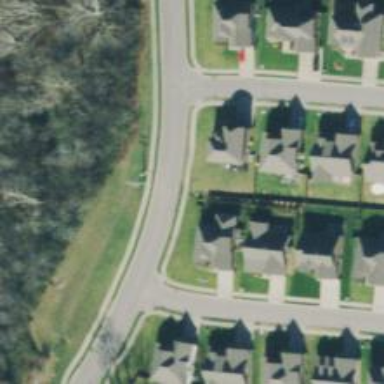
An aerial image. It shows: Residential road with asphalt surface and detached sidewalk.